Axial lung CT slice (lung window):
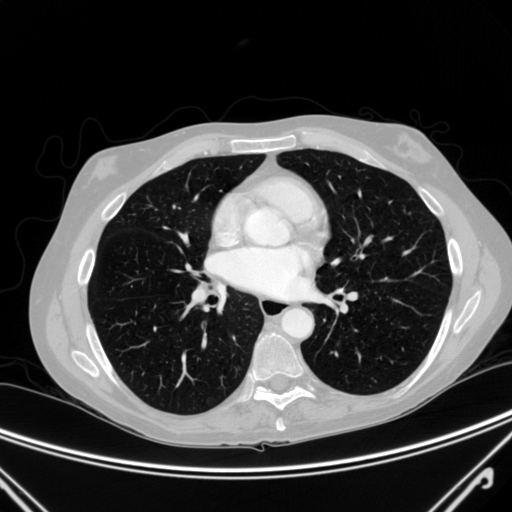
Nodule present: no